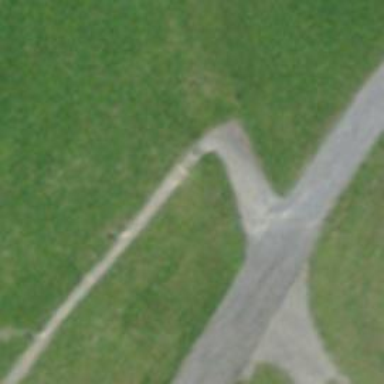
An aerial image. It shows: Pathway of pebblestone steps.